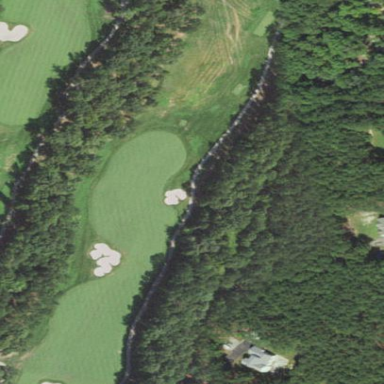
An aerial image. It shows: Rough grassy area used for golf.